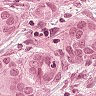
Metastatic tissue present: yes